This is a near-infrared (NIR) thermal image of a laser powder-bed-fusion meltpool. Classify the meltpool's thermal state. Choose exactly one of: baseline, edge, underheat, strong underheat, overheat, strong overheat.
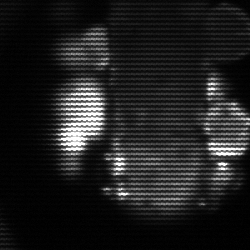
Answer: strong underheat